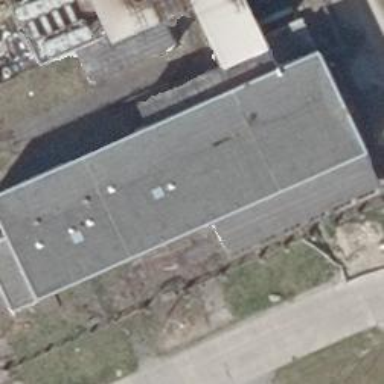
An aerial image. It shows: Industrial building.